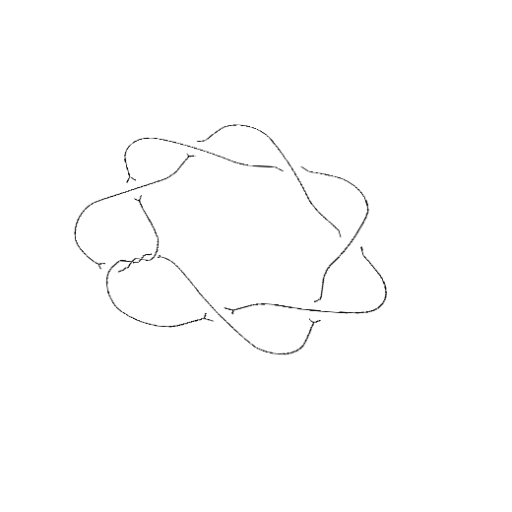
Crossing number: 10